Interaction volume radius: 10 \u00c5
Interaction volume height: 25 \u00c5
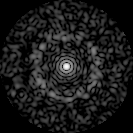
Disorder parameter: 0.8377